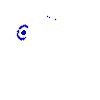
Particle: electron